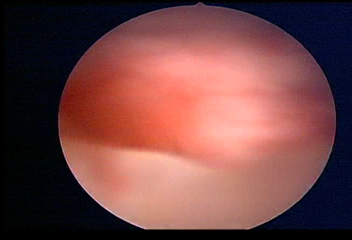
Modality: WLC
Class: Normal mucosa
Bladder cancer association: No